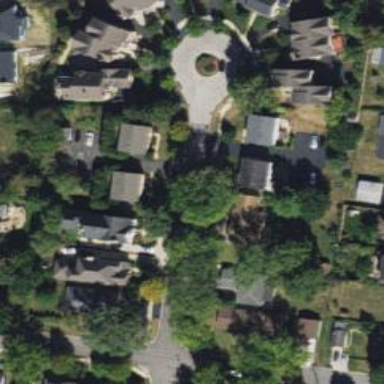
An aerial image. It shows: Residential road with asphalt surface and separate sidewalk.